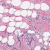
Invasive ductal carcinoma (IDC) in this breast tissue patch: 1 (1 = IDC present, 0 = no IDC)